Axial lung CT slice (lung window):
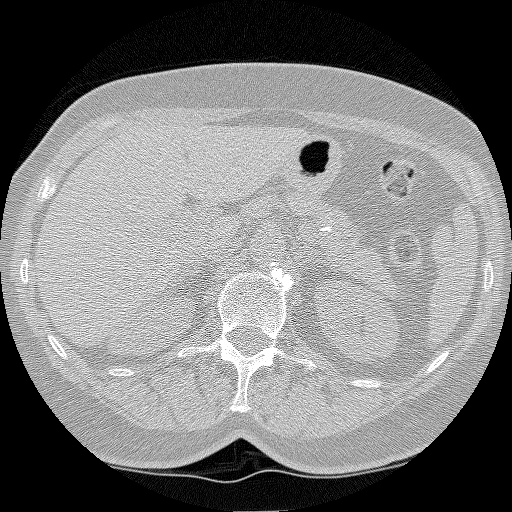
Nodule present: no